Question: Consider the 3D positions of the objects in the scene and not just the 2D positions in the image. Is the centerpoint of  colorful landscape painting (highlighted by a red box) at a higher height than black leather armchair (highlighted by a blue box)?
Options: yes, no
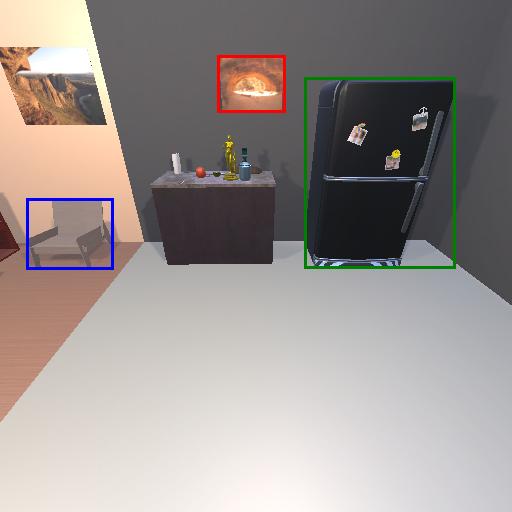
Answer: yes